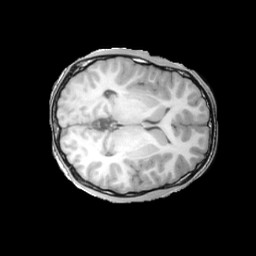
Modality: T1w
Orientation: axial
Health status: ill
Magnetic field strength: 3 T